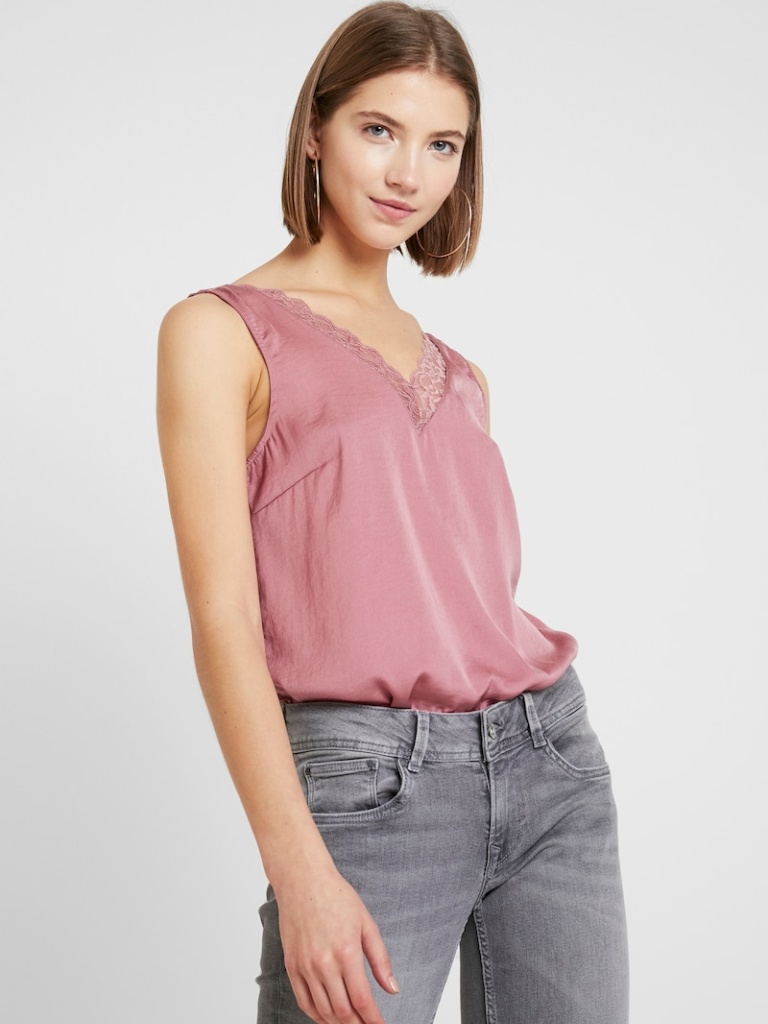
cotton relaxed sleeveless hip length French Tucked v-neck tank